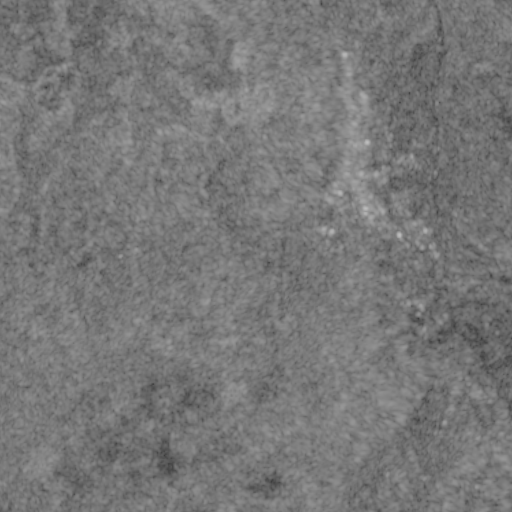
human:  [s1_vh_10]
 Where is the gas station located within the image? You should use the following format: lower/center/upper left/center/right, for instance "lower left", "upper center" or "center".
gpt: The gas station is located in the center right of the image.
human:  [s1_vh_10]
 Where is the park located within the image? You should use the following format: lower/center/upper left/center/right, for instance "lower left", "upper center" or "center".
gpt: The park is located in the center right of the image.
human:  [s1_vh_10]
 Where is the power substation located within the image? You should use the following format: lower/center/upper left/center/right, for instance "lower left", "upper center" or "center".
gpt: The power substation is located in the upper right of the image.
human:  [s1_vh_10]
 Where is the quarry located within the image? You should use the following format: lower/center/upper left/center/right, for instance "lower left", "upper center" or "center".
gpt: The quarry is located in the upper left of the image.
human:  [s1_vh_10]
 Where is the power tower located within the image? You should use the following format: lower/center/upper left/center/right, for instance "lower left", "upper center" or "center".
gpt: There is no power tower in the image.

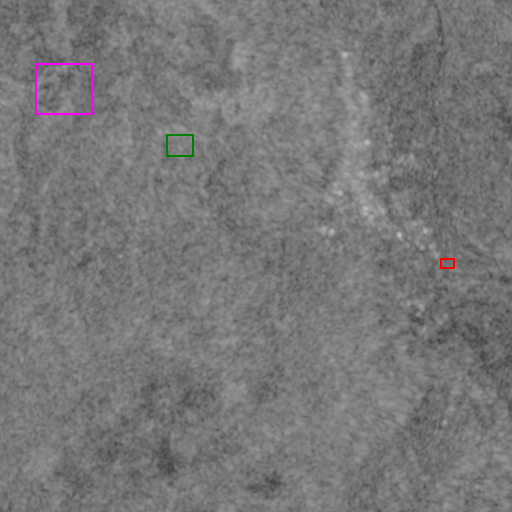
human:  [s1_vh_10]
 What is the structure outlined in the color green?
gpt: The structure outlined in green is a crop field.
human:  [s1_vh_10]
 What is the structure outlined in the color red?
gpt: The structure outlined in red is a park.
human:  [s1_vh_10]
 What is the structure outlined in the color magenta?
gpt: The structure outlined in magenta is a quarry.
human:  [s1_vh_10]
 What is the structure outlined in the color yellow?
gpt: There is no yellow outline.